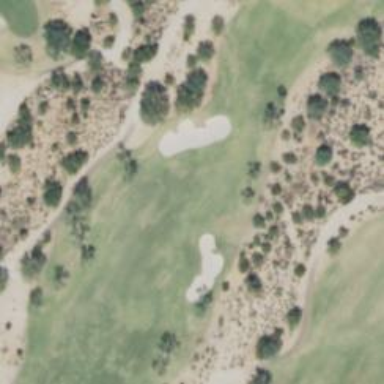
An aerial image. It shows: Golf fairway surrounded by grass.